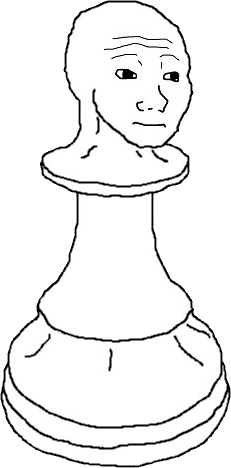
Label: 5_Objakt